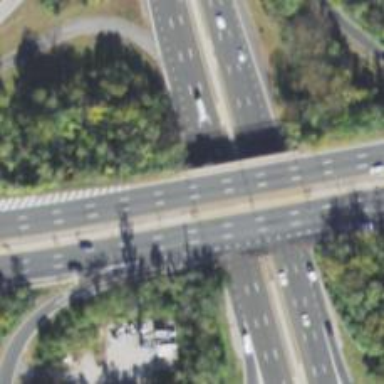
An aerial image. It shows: Trunk highway with bridge.